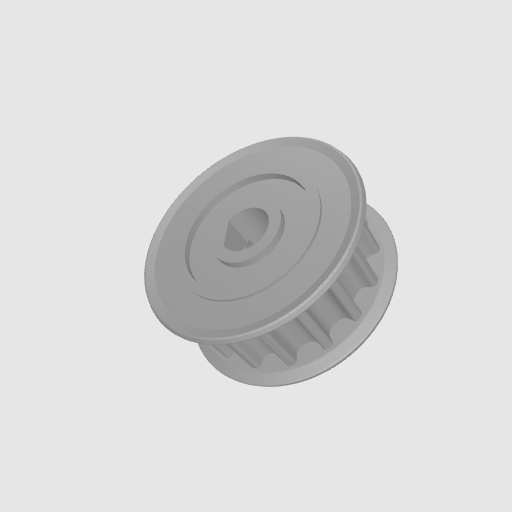
Part: Pulley5P6DID16T